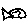
Label: fish